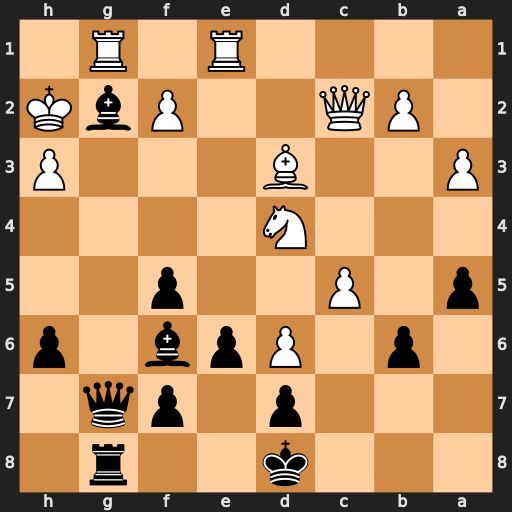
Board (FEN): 3k2r1/3p1pq1/1p1Ppb1p/p1P2p2/3N4/P2B3P/1PQ2PbK/4R1R1
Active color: b
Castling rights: -
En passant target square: -
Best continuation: Be5+ Rxe5 Qxe5+ f4 Qxf4#